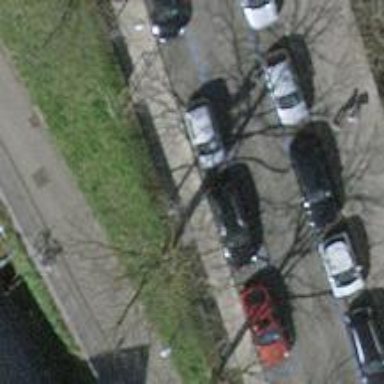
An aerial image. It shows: Parking lane.